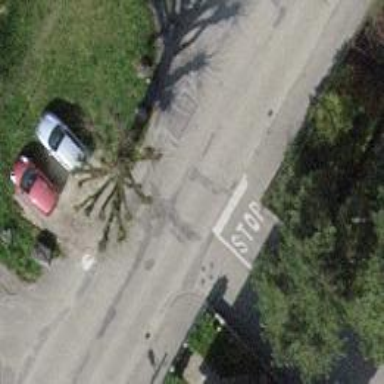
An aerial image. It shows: Residential road with asphalt surface and sidewalks.